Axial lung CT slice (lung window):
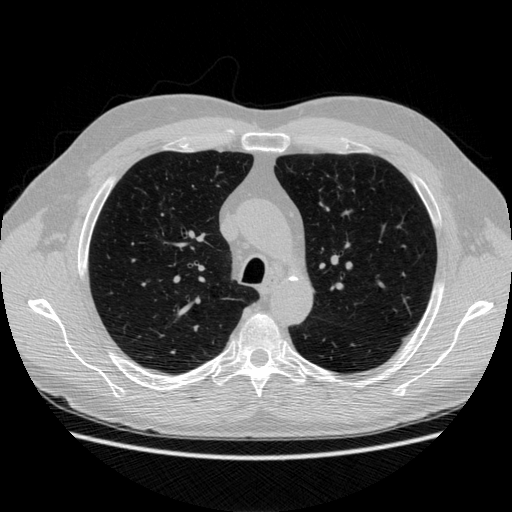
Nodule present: no